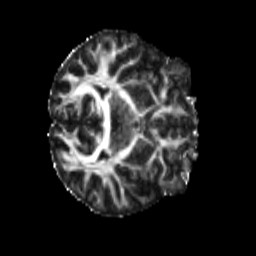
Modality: FA
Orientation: axial
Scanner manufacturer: siemens
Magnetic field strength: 3 T
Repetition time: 4 s
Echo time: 0.0594 s